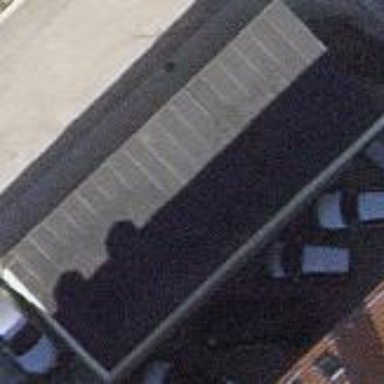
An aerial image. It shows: Garages with flat roofs.